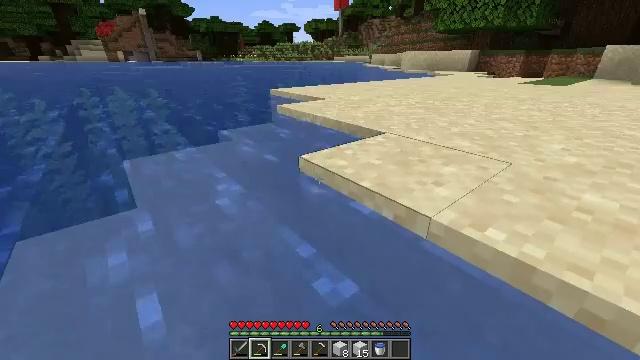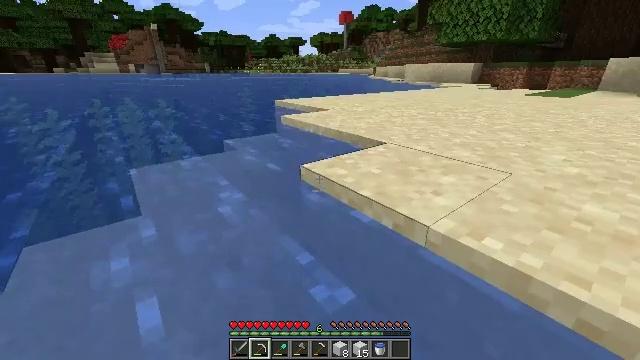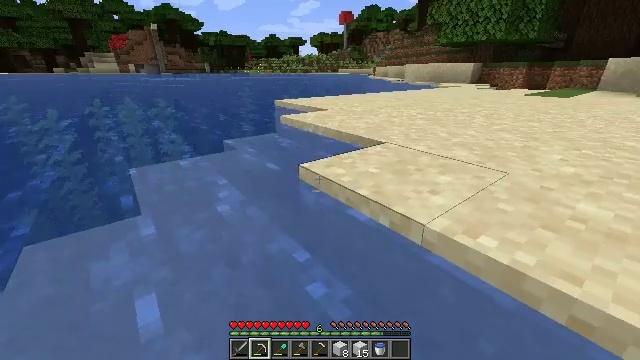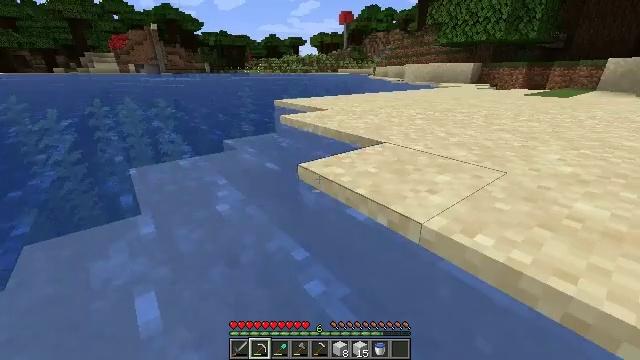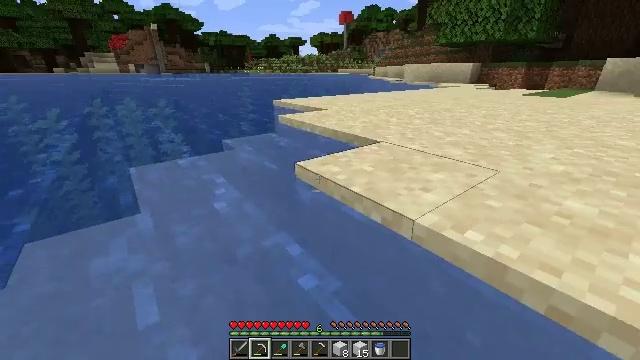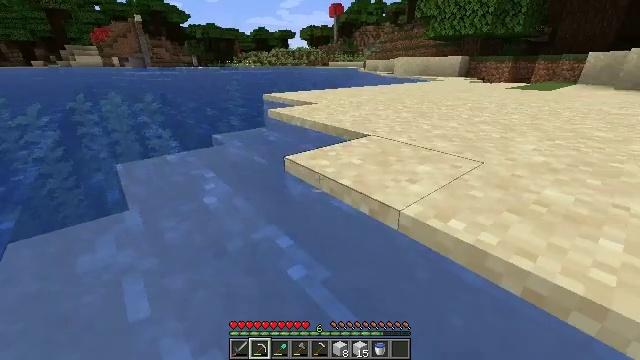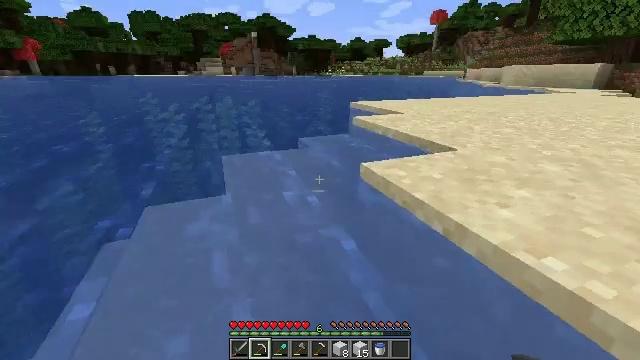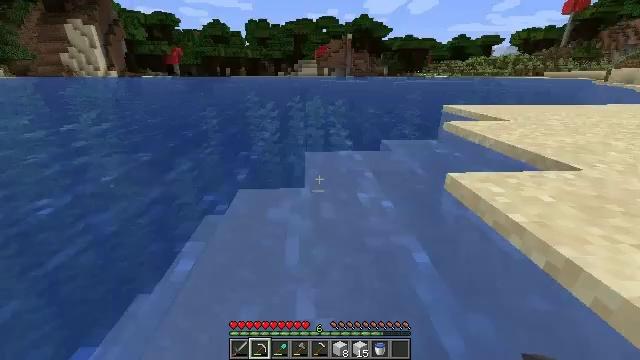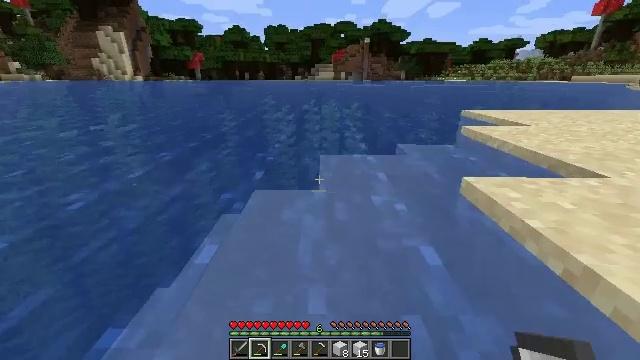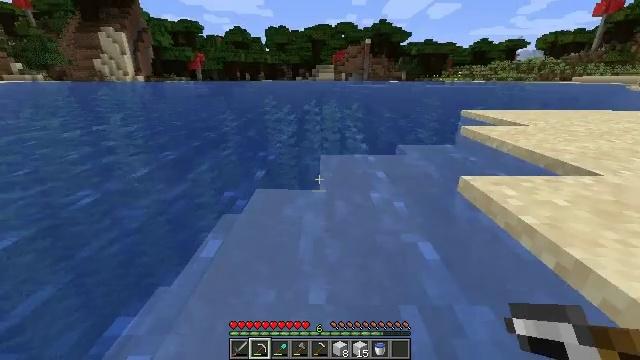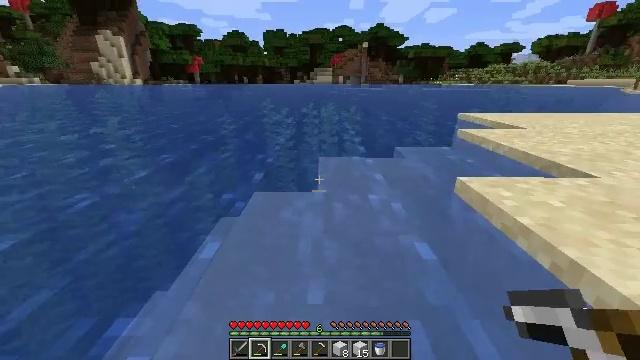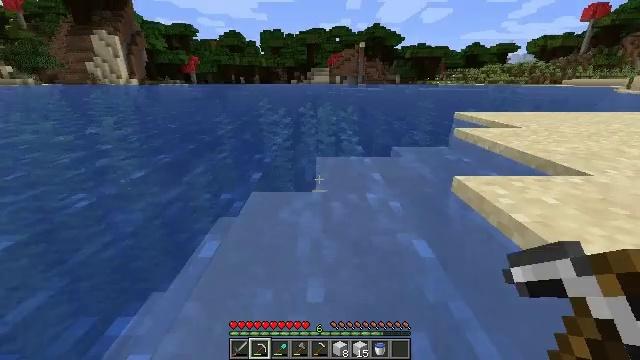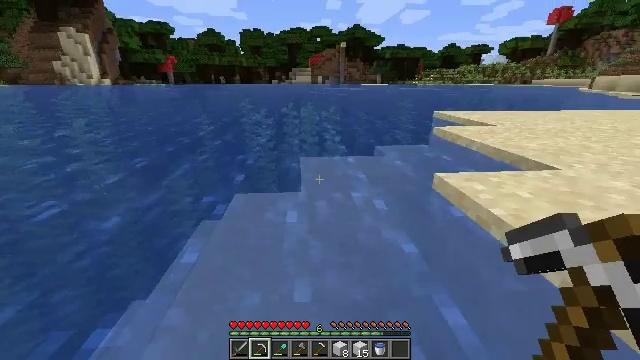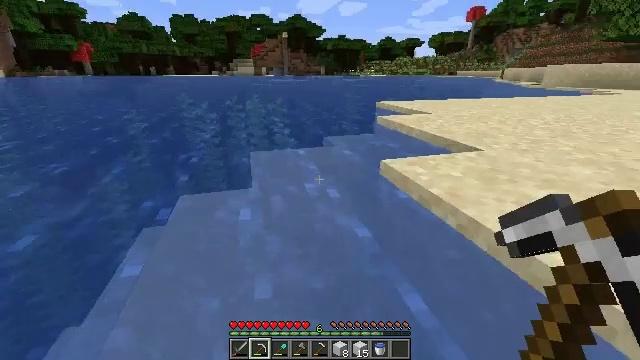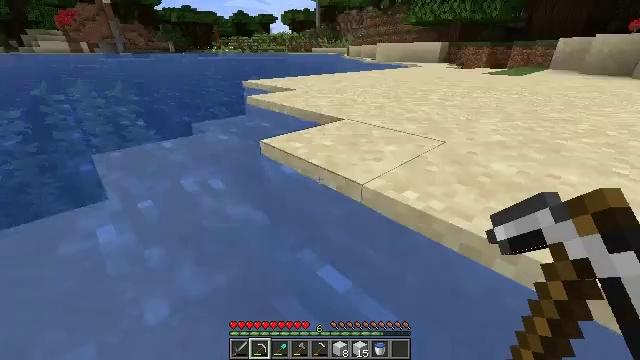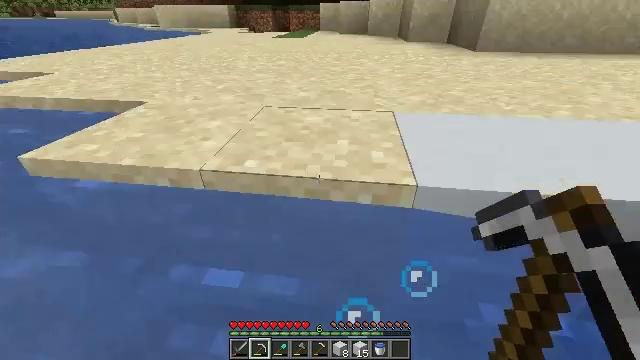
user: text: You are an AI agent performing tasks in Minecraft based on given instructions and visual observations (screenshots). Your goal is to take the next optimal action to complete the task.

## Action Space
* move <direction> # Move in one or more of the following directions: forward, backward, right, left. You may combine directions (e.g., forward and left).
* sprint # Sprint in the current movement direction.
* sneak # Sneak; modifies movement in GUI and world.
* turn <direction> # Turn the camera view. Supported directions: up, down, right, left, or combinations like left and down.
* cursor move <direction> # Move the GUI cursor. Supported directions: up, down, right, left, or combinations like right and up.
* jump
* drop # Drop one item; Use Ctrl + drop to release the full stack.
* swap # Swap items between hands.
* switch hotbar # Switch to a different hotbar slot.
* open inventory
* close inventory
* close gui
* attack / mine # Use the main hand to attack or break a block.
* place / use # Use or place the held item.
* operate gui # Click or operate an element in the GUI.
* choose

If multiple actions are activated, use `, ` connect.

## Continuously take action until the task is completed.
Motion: motion action
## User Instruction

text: Attack the white concrete block to obtain it.
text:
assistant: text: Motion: turn left and up
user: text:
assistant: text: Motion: no_op
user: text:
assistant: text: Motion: no_op
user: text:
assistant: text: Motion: no_op
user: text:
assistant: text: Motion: turn right and down
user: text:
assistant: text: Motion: turn left and up
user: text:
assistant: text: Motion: turn left
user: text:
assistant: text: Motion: turn left
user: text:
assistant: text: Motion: no_op
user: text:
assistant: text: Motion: no_op
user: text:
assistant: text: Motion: no_op
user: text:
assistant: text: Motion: turn right
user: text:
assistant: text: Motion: turn right and down
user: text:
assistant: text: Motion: turn right and down
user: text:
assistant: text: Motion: turn right and down
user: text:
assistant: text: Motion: turn right and down
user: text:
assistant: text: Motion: turn right and down
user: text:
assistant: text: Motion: turn right and up
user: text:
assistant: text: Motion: no_op
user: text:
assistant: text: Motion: no_op
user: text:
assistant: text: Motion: no_op
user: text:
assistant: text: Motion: no_op
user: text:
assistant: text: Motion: no_op
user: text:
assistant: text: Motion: turn right and down
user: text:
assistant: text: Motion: turn right and down
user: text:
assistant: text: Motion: turn right and down
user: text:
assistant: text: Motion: turn right and down
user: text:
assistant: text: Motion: turn right
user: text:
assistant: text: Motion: turn right
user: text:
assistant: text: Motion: turn right